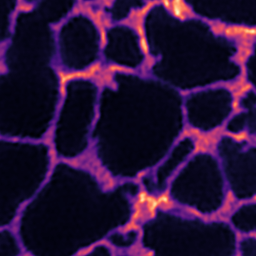
Label: Super-resolution ER image